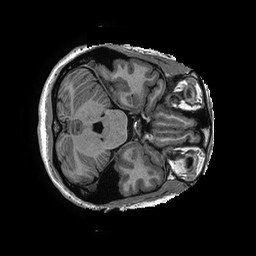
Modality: T1w
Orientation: axial
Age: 46
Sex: female
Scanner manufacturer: ge
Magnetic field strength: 3 T
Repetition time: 0.006952 s
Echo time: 0.00292 s